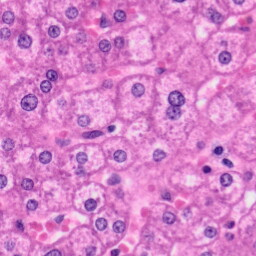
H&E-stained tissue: Liver